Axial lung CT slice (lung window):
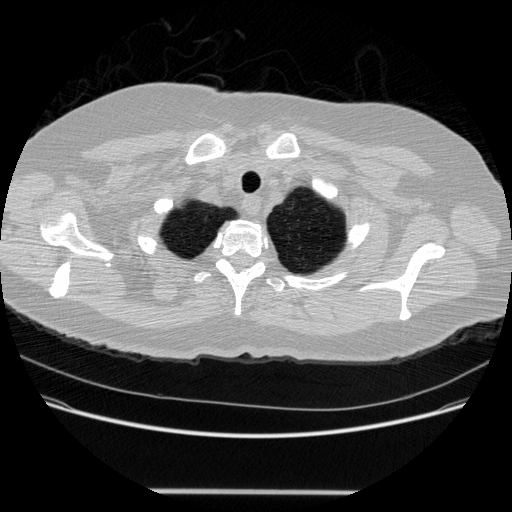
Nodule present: no